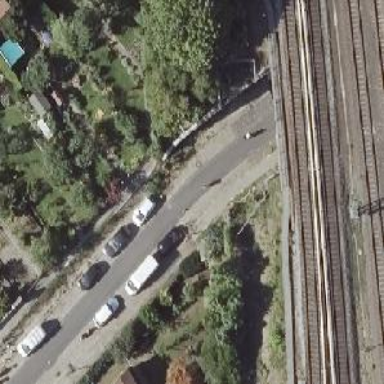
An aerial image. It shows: Abandoned railroad bridge.